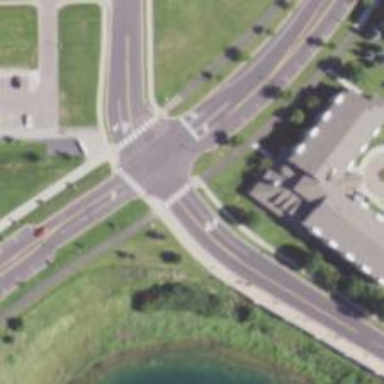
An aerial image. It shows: Marked crossing on the road.